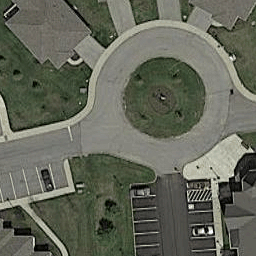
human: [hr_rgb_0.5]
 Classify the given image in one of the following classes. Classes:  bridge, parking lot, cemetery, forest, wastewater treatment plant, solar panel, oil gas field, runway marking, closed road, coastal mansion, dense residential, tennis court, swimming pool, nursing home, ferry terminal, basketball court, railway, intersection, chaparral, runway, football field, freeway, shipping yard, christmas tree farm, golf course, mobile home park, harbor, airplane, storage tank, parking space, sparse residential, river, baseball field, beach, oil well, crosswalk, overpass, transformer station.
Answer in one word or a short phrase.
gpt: closed road